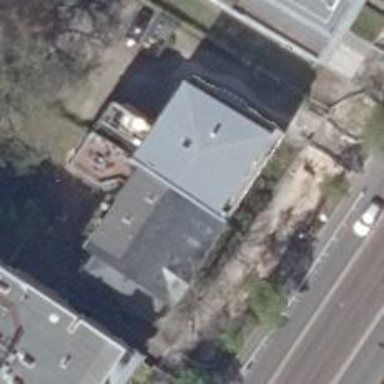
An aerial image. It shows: Building with ridge on the roof.